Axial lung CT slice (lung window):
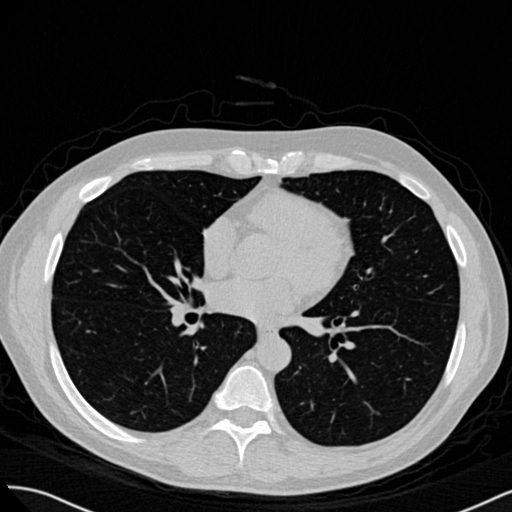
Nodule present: no